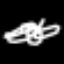
Label: squiggle